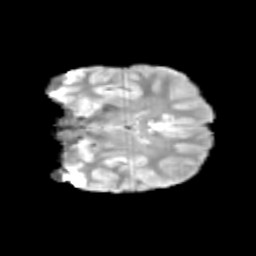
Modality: T2w
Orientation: coronal
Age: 12
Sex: male
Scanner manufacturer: siemens
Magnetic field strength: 3 T
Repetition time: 3.8 s
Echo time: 0.07 s